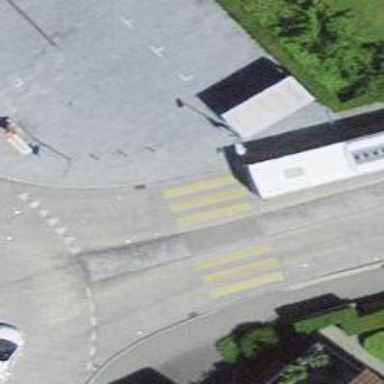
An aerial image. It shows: Uncontrolled zebra crossing with central island. The crossing is marked with zebra stripes.